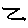
Label: zigzag